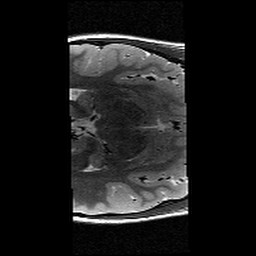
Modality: T2w
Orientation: axial
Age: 12
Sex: male
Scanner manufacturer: siemens
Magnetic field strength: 3 T
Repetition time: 9.23 s
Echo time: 0.067 s